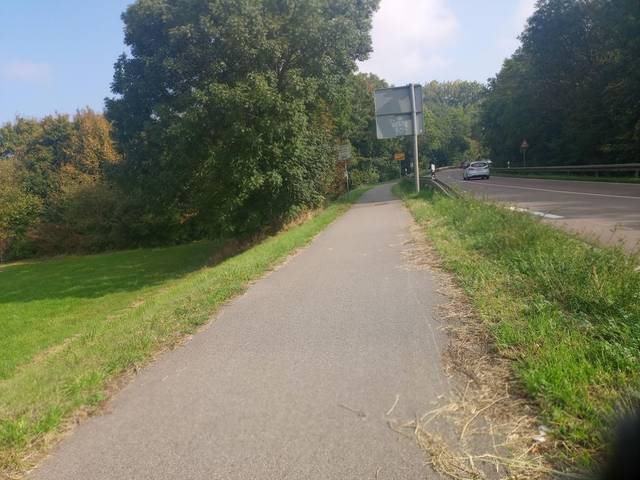
Region: Germany
Coordinates: 51.36, 12.02